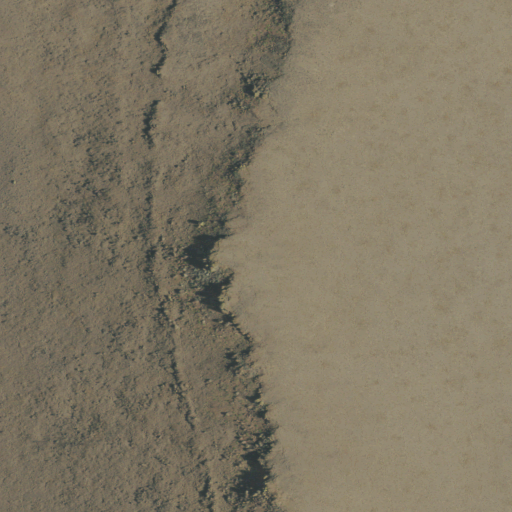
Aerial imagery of mountain in Oregon named The Table containing grassland and shrub